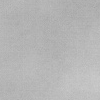
Atmospheric dust classification: dusty